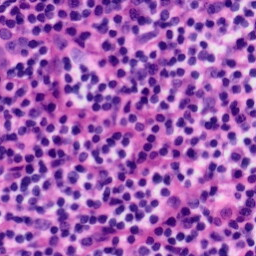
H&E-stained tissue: Tonsil